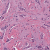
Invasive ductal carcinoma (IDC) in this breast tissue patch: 1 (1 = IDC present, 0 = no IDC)